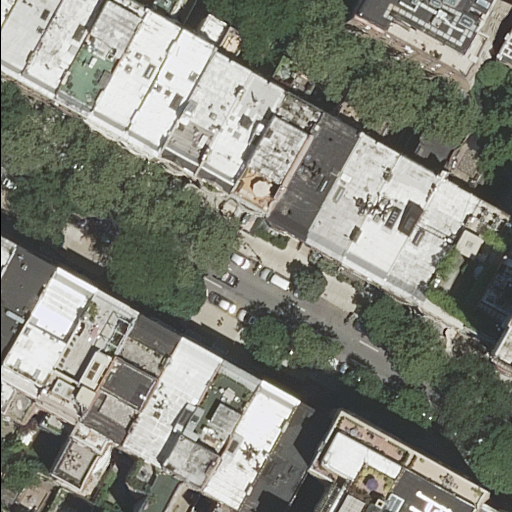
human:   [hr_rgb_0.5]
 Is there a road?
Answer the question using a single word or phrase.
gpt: yes

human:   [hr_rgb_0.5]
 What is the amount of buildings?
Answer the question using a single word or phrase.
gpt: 30

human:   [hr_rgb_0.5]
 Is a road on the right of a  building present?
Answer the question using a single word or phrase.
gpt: no

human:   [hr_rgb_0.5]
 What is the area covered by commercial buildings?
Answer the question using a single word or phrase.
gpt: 0m2

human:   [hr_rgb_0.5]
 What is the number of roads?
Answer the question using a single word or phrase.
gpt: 1

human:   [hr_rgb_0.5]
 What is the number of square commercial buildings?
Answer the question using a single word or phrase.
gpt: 0

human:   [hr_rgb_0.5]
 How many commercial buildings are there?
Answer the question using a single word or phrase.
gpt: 0

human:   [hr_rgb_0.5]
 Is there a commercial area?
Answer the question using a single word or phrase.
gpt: no

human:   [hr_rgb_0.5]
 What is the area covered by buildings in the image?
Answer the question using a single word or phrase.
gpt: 5455m2

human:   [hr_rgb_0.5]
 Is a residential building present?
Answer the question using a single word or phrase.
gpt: yes

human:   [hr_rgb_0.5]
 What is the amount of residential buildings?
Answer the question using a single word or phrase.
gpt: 30

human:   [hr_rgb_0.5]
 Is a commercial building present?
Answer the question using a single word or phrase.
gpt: no

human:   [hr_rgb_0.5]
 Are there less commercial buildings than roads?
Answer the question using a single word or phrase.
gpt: yes

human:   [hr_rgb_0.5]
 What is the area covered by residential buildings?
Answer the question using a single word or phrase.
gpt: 5455m2

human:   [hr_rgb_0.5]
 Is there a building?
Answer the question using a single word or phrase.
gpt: yes

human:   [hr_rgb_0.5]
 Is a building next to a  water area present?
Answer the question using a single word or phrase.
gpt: no

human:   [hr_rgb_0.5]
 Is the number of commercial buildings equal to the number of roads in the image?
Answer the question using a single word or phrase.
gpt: no

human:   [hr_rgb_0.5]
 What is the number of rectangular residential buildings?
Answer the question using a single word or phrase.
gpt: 22

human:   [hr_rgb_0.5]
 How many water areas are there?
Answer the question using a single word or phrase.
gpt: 0

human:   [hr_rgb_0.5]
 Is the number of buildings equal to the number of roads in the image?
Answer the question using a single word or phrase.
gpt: no

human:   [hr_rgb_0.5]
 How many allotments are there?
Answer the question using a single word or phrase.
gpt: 0

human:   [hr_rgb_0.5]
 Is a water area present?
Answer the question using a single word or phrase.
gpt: no

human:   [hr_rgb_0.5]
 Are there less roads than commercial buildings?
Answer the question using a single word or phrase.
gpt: no

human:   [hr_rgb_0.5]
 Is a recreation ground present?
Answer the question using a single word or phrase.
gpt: no

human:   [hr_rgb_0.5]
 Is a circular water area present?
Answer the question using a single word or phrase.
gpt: no

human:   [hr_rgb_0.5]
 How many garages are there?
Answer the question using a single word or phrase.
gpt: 0

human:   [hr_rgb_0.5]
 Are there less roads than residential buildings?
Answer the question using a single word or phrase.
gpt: yes

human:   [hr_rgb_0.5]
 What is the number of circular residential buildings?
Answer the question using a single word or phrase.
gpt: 0

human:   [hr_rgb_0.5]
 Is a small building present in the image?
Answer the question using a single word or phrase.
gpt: yes

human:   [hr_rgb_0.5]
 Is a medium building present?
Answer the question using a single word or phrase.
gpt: yes

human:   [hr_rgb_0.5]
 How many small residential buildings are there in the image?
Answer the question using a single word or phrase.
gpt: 8

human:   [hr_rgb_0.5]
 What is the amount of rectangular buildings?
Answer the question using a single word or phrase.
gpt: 22

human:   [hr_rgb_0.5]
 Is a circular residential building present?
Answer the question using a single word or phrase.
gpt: no

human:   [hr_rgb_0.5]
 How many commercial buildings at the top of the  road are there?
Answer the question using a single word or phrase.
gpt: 0

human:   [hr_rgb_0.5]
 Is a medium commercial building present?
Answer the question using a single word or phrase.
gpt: no

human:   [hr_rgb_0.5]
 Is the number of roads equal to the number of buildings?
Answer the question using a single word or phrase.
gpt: no

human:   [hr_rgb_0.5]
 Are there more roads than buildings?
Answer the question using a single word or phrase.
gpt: no

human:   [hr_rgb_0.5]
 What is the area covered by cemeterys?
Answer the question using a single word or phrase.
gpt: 0m2

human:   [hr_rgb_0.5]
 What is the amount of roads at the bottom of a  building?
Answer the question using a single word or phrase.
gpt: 1

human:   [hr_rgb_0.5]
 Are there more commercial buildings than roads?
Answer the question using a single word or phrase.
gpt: no

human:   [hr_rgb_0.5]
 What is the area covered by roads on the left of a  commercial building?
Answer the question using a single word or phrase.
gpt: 0m2

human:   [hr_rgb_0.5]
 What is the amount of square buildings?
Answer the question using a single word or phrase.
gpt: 0

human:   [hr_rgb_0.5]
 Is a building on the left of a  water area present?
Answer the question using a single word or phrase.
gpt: no

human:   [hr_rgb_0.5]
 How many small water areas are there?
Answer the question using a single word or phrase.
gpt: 0

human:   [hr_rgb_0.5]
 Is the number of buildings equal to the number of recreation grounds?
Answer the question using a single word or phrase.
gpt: no

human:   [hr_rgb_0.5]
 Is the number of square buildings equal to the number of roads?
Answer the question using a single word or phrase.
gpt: no

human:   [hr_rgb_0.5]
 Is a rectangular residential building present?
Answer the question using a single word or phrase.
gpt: yes

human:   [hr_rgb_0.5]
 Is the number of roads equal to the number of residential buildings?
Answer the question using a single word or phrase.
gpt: no

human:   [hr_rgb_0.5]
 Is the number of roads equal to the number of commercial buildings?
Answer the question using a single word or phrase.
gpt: no

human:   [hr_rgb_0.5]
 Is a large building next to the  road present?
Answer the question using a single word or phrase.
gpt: no

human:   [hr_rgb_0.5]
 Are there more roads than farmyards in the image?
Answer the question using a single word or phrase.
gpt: yes

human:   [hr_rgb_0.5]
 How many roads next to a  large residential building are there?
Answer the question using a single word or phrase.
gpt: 0

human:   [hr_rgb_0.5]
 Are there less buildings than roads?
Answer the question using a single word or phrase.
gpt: no

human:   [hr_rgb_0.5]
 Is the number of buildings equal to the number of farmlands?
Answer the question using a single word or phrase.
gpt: no

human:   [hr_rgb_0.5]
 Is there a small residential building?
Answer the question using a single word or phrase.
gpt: yes

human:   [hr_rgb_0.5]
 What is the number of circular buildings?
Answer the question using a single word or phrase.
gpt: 0

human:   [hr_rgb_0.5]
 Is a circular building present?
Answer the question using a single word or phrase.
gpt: no

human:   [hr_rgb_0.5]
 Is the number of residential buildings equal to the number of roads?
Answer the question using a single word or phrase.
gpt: no

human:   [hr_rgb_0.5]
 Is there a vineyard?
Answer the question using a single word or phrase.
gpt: no

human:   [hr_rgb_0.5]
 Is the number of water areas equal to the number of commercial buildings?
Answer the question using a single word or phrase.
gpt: yes

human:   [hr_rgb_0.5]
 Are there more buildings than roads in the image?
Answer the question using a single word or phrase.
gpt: yes

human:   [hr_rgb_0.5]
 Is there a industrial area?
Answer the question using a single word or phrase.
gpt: no

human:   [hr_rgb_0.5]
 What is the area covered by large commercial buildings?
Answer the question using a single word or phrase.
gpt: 0m2

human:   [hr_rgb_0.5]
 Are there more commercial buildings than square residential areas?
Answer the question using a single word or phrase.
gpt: no